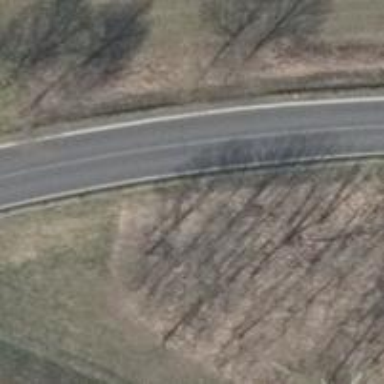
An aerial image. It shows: Paved secondary road.